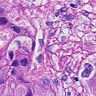
Metastatic tissue present: yes